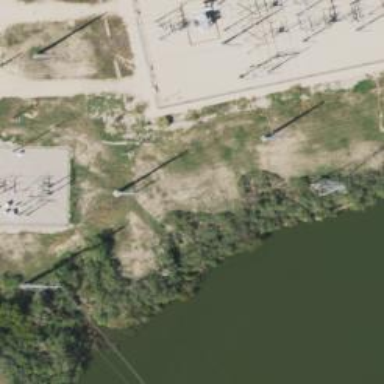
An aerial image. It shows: Power tower.